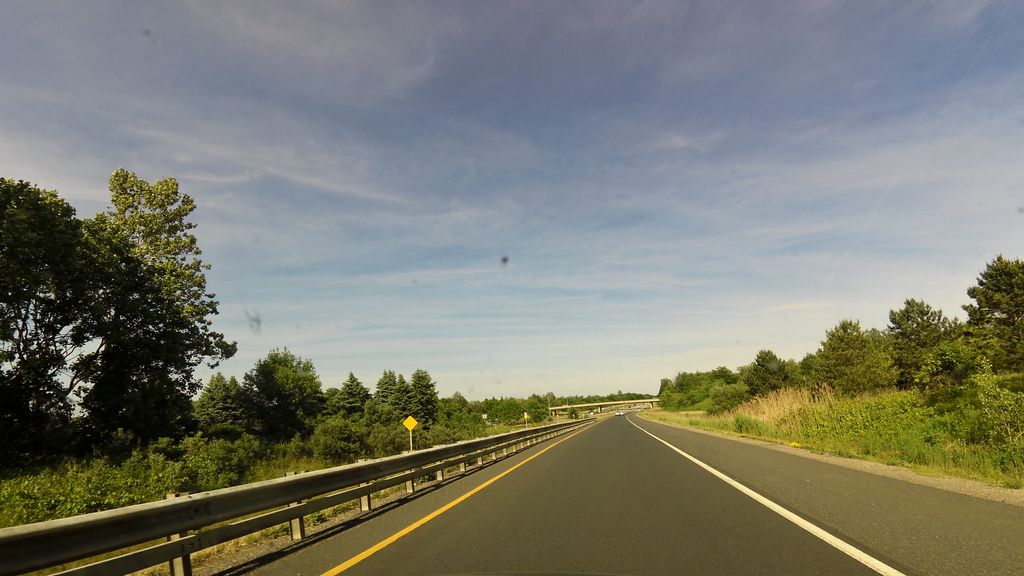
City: hamilton